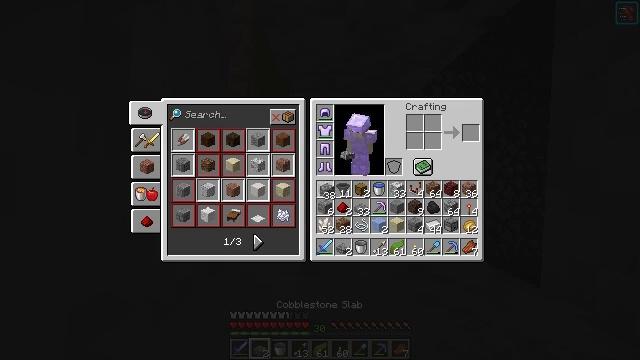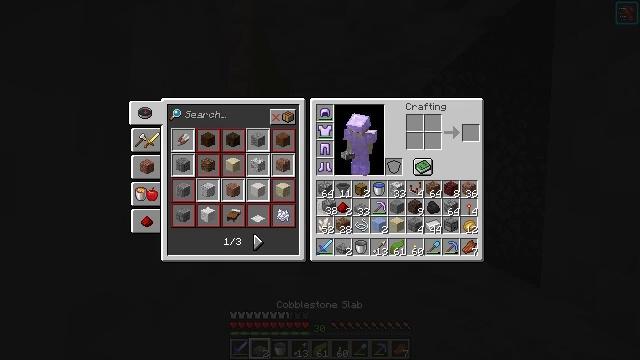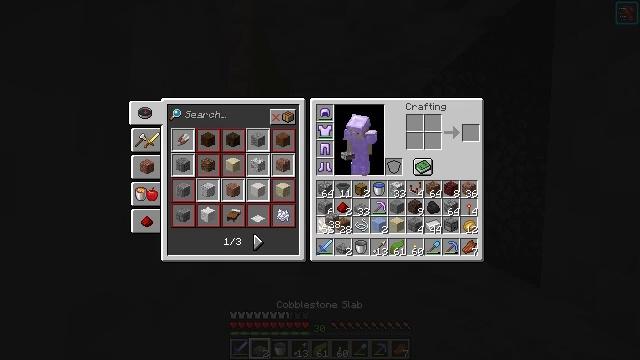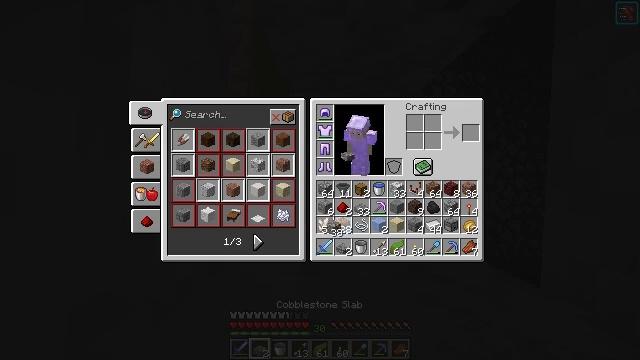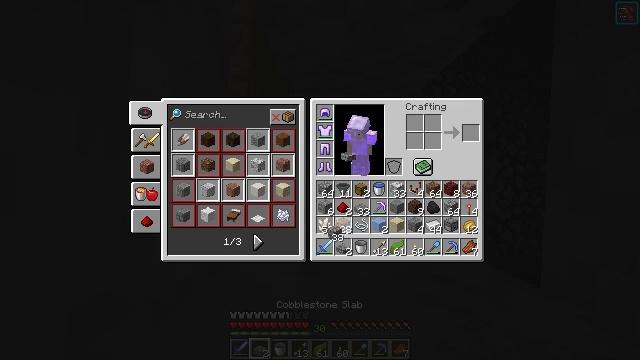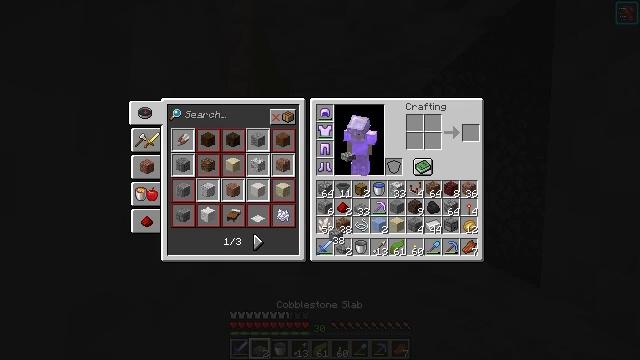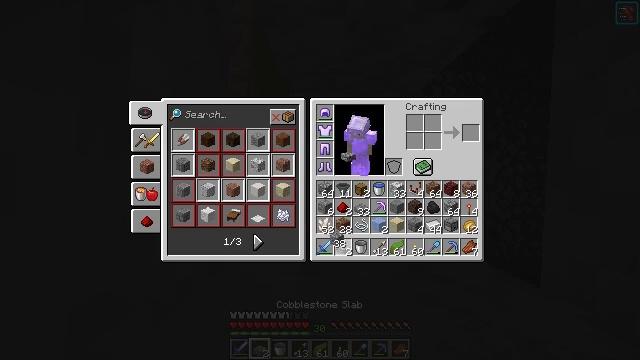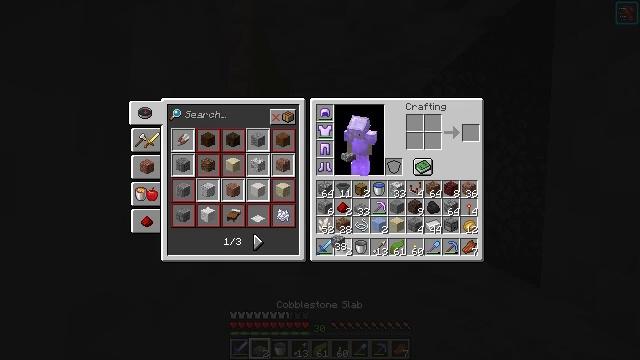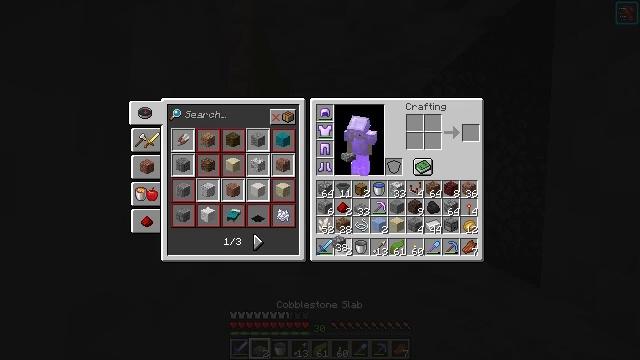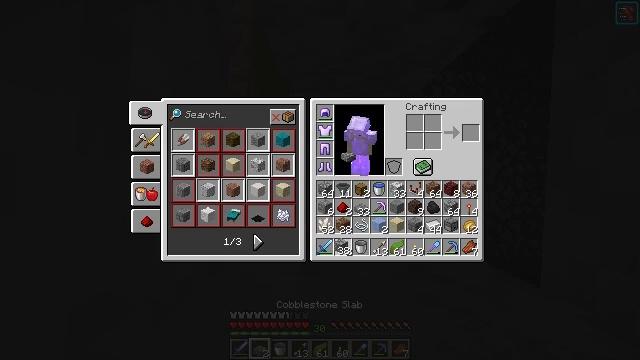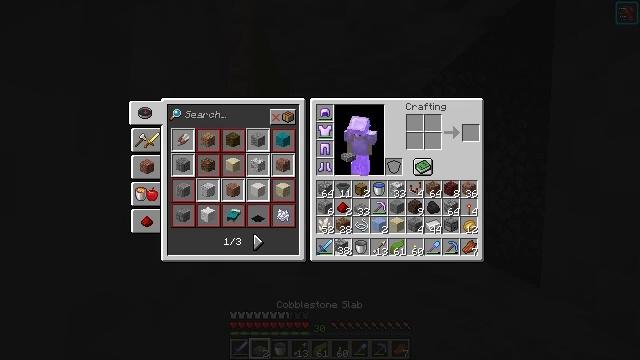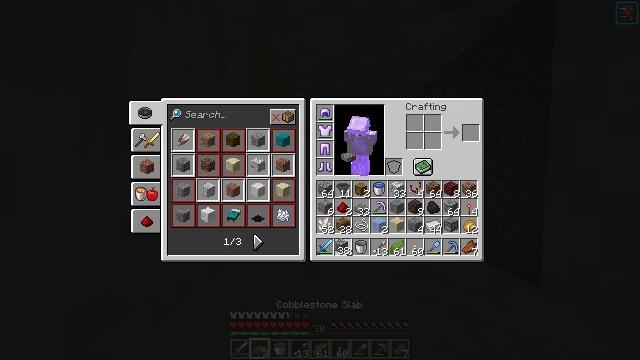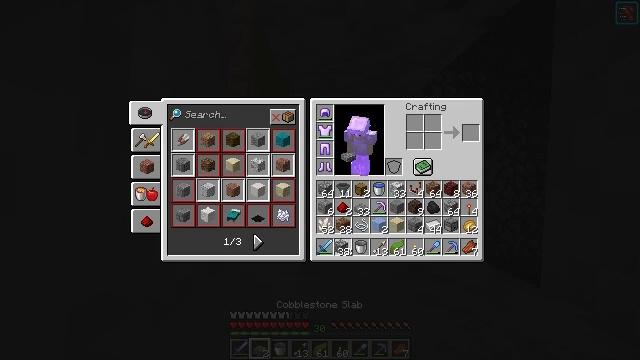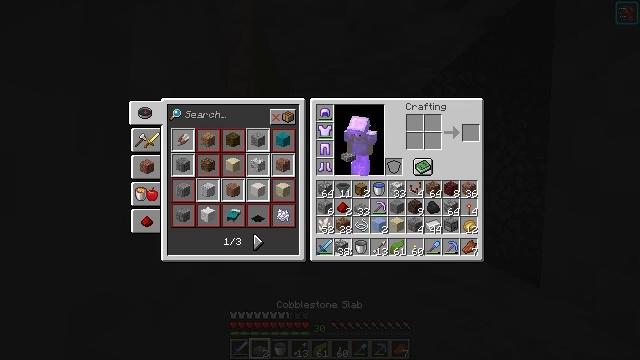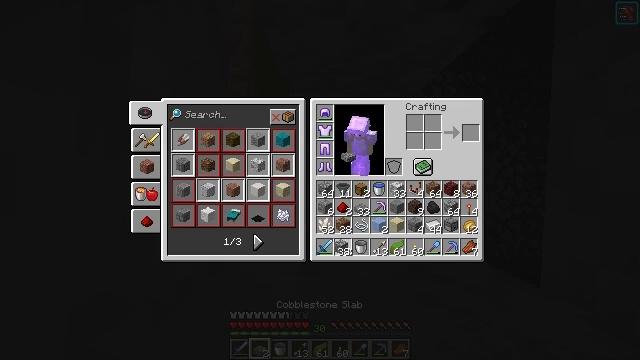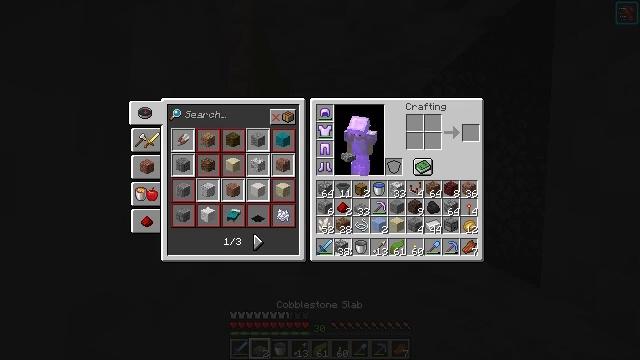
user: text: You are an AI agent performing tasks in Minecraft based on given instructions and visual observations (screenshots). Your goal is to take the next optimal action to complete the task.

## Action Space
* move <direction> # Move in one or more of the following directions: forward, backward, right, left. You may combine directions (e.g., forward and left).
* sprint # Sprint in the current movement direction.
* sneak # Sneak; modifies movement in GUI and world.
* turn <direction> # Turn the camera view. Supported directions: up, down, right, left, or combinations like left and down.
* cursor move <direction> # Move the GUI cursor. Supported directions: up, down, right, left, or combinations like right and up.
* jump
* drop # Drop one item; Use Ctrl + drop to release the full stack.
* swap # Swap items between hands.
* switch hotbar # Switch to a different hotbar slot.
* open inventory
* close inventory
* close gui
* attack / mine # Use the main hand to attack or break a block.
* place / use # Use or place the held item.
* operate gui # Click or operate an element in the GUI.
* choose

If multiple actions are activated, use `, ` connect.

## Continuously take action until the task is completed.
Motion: motion action
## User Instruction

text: Drop a cobblestone slab.
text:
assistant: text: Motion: cursor move down
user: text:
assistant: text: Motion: cursor move down
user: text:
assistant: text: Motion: cursor move down
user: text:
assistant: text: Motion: no_op
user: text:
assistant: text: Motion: no_op
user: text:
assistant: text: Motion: no_op
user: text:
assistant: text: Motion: no_op
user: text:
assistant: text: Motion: no_op
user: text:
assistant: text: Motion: no_op
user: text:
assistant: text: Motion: no_op
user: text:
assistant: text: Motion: no_op
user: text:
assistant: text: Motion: no_op
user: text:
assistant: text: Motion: no_op
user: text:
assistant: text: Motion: operate gui
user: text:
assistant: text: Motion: operate gui
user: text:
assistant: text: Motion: no_op
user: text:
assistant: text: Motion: no_op
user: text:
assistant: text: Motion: no_op
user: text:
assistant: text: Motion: no_op
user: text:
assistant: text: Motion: no_op
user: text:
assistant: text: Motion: no_op
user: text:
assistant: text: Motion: cursor move up
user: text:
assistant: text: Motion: cursor move right and up
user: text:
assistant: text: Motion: cursor move up
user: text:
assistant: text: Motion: cursor move up
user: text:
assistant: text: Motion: cursor move up
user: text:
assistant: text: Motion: cursor move up
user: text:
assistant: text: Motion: no_op
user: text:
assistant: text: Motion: no_op
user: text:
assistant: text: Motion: no_op